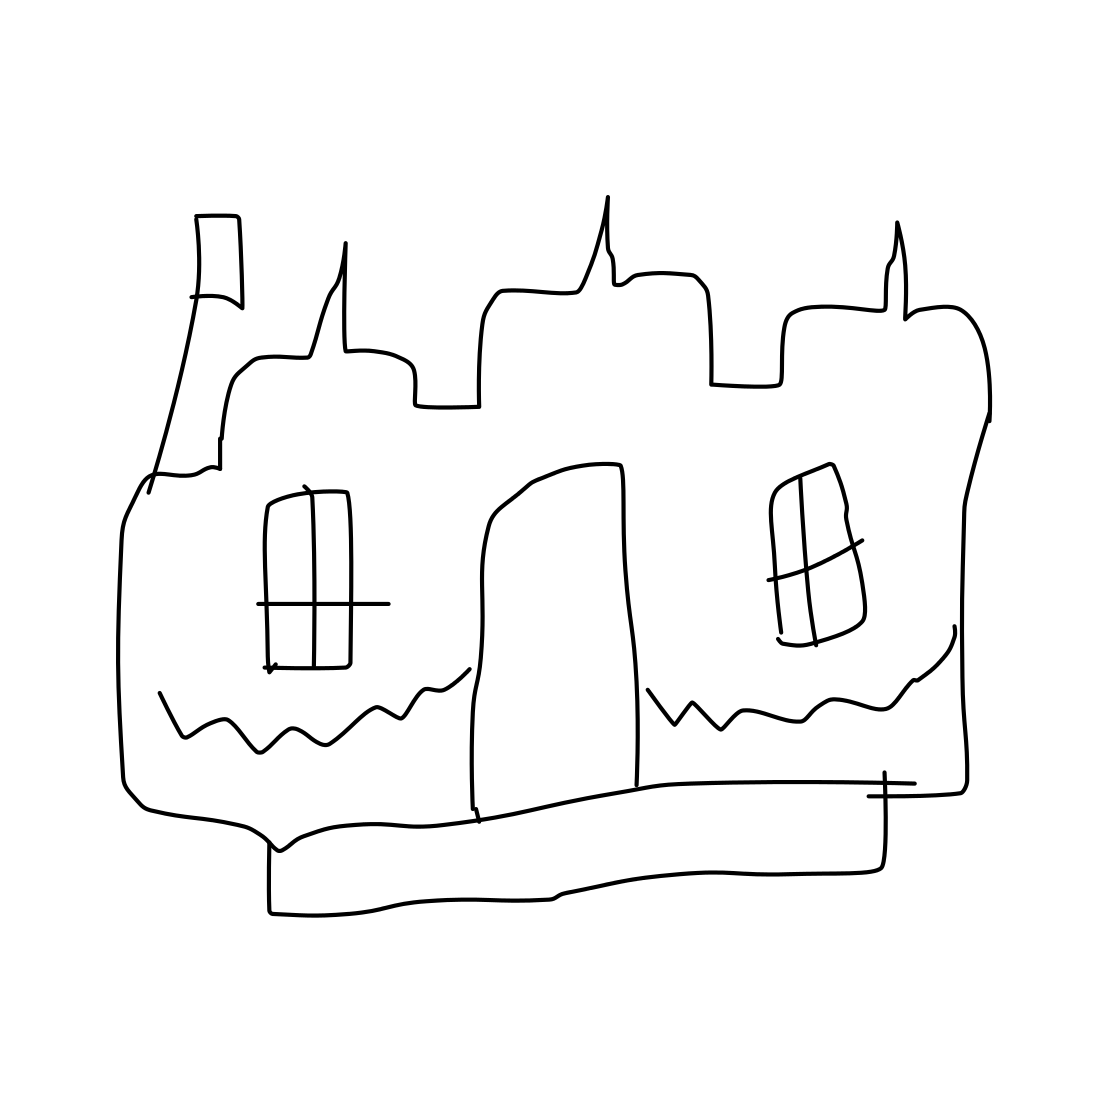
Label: castle